Here is the time-frequency representation (spectrogram) of a rolling-element bearing's vibration measurement. Based on the visible evidence, which condition applies: normal, inner_race, outer_race, ball?
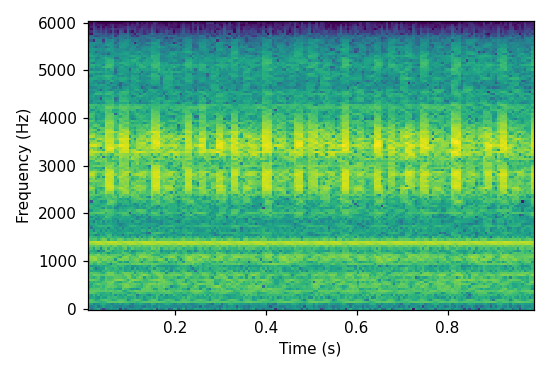
Answer: inner_race